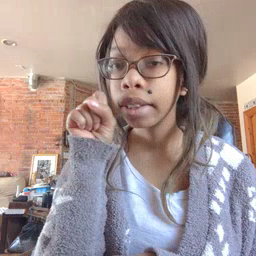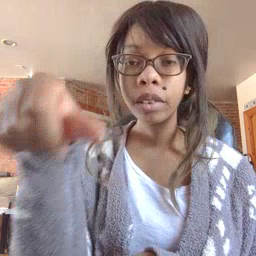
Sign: carrot